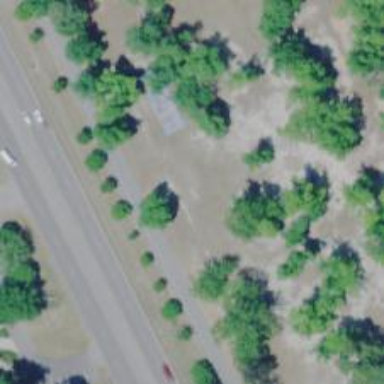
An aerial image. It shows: Disc golf tee area.